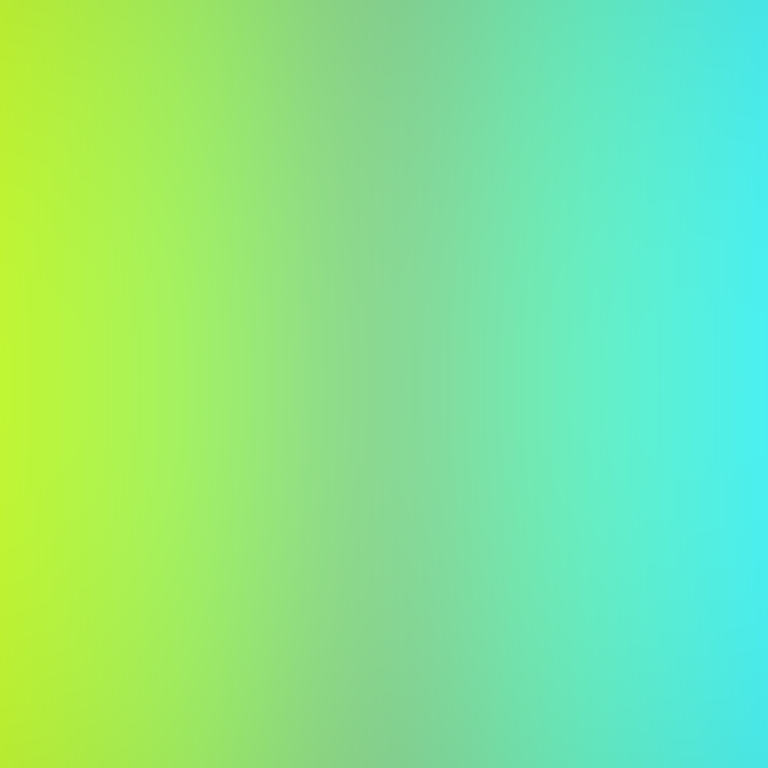
Abstract light effect, smooth gradient from bright yellow to soft cyan, calm atmosphere, diffuse light, no room, no furniture, no objects.